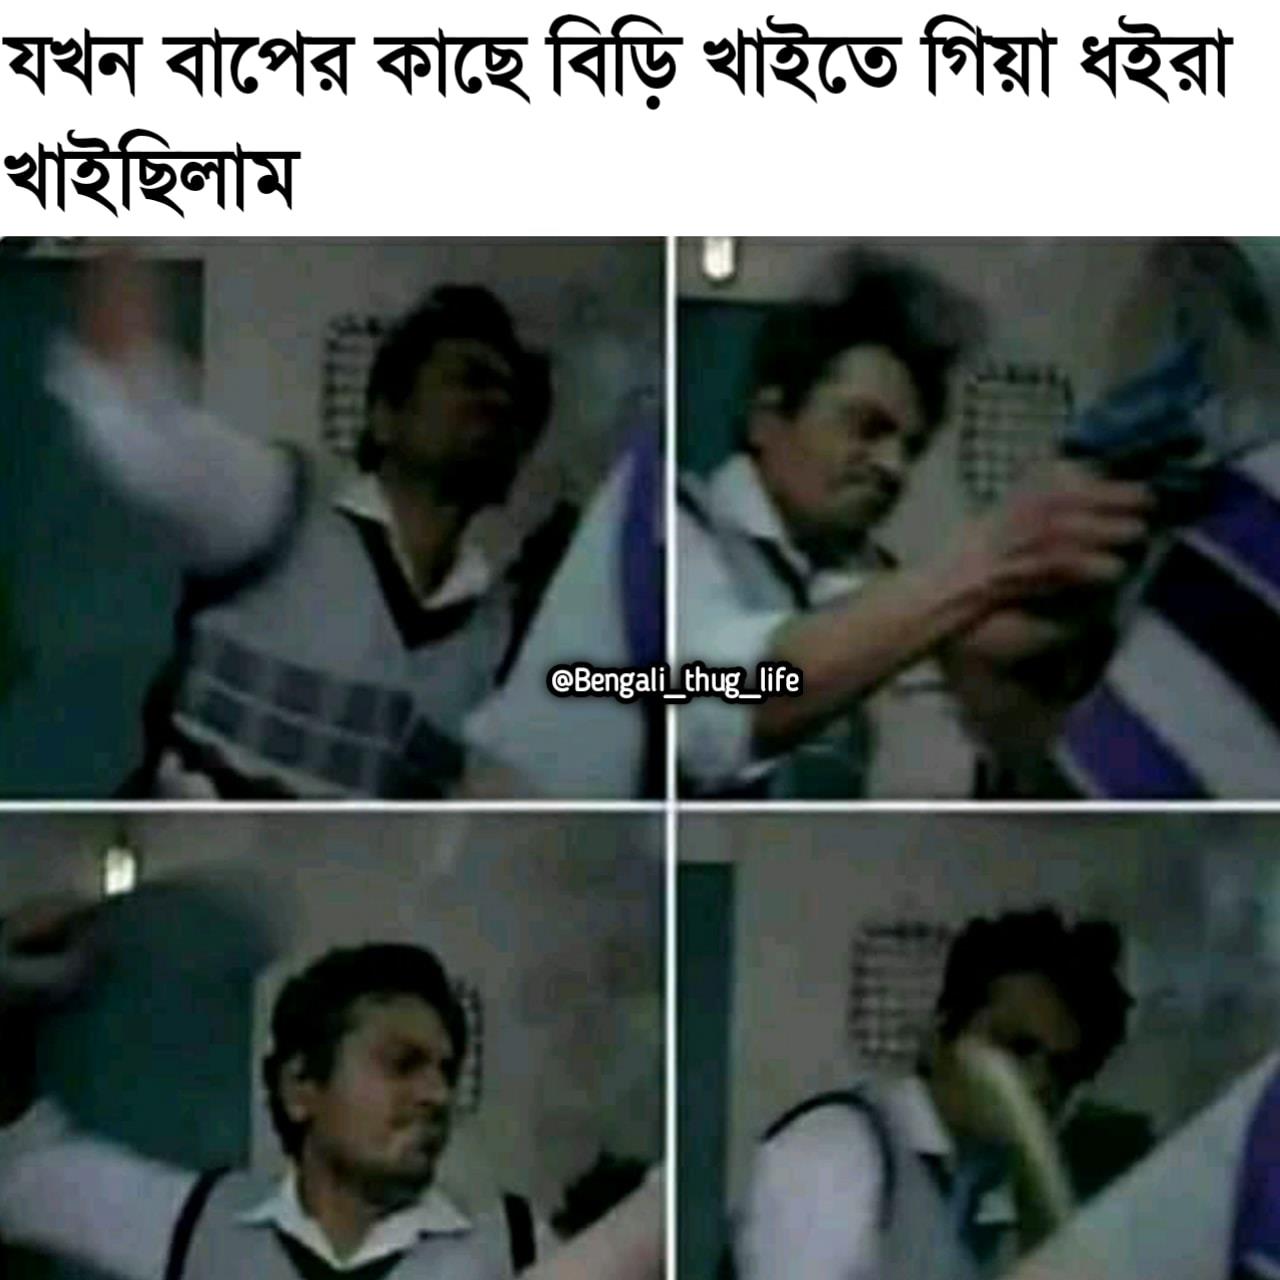
Caption: যখন বাপের কাছে বিড়ি খাইতে গিয়া ধইরা খাইছিলাম
Label: non-hate